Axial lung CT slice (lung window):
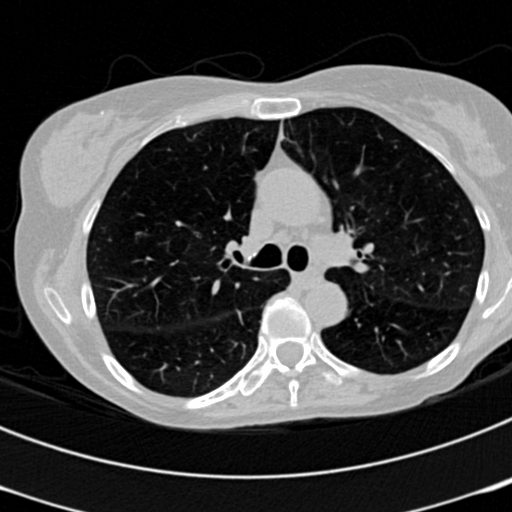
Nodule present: no